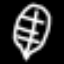
Label: leaf